Interaction volume radius: 5 \u00c5
Interaction volume height: 20 \u00c5
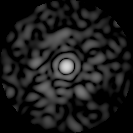
Disorder parameter: 0.8629